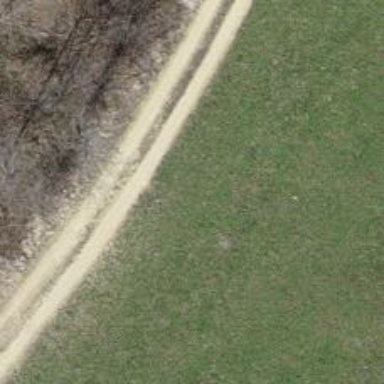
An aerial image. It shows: Track road with grade3 tracktype.